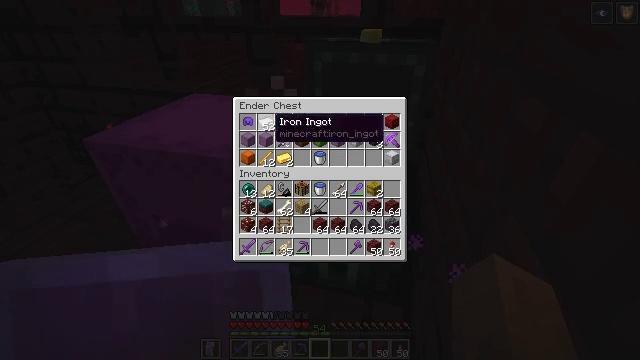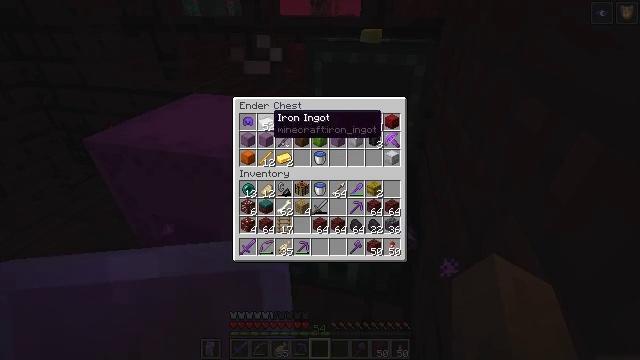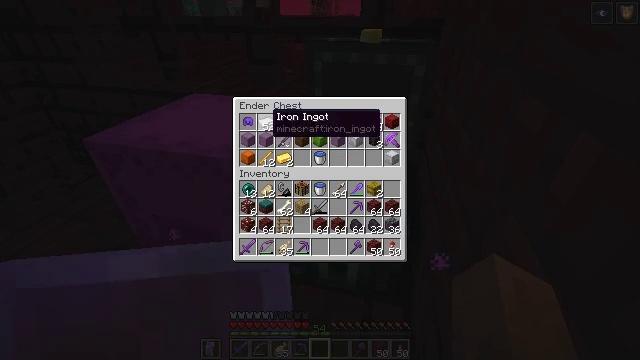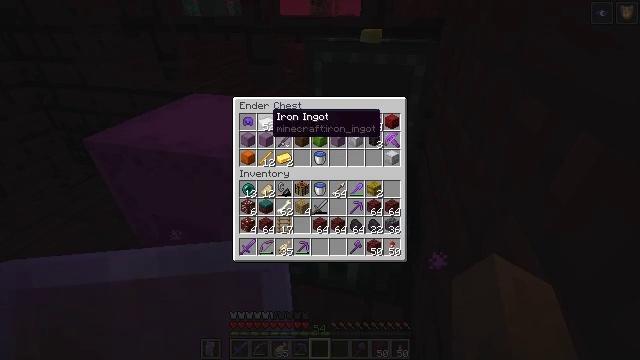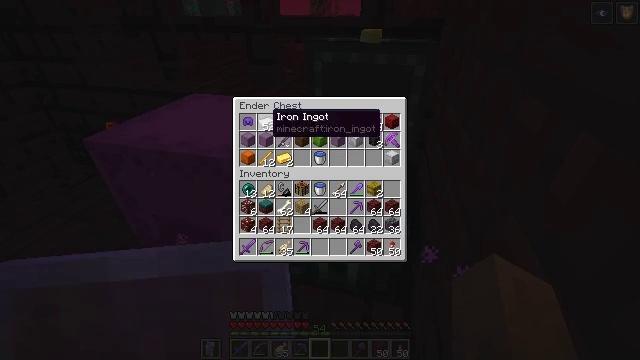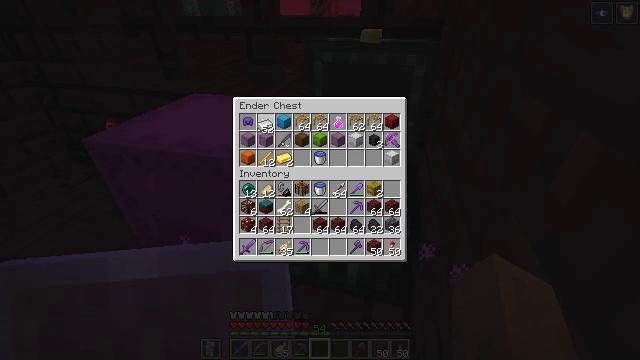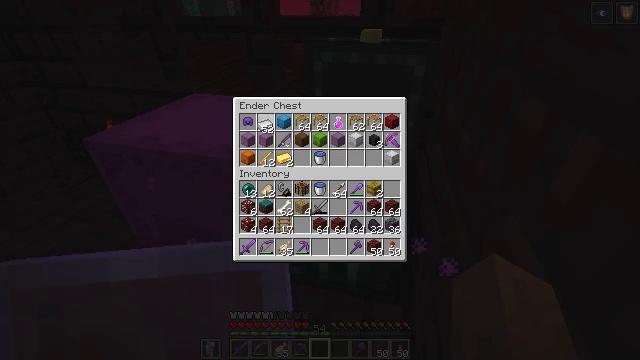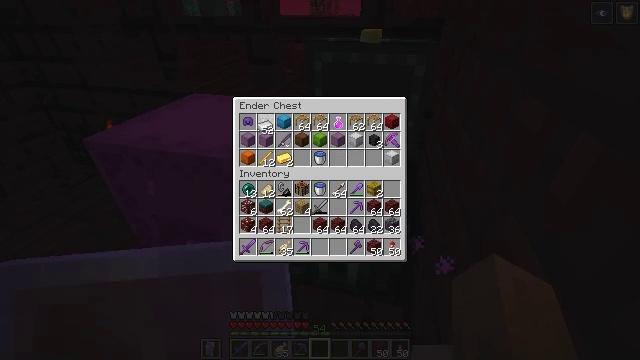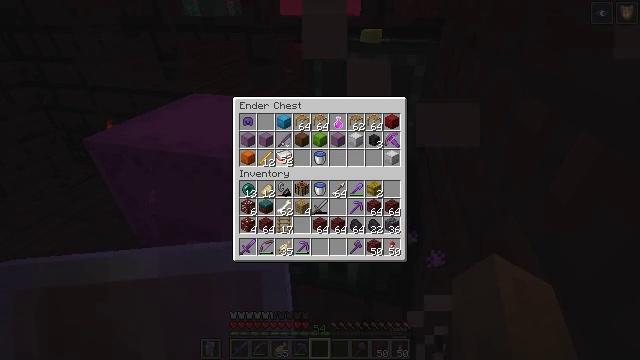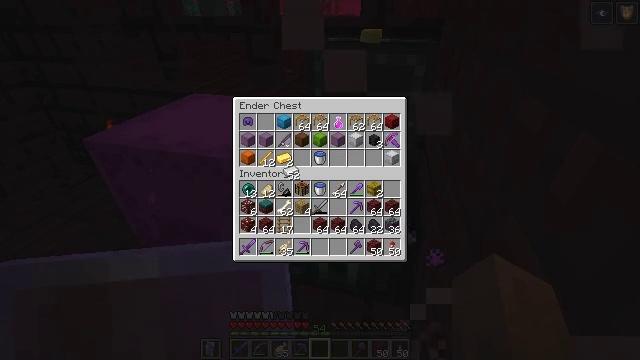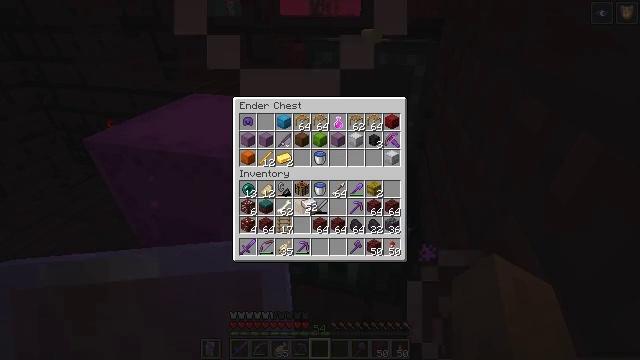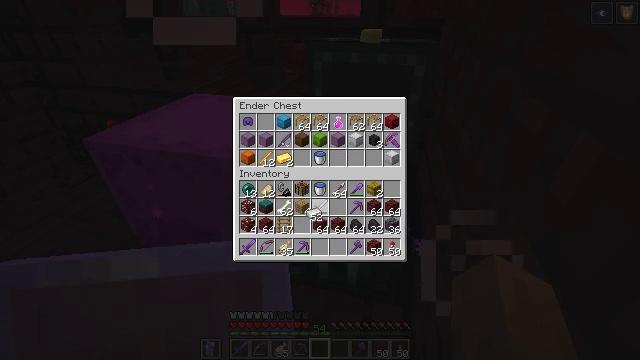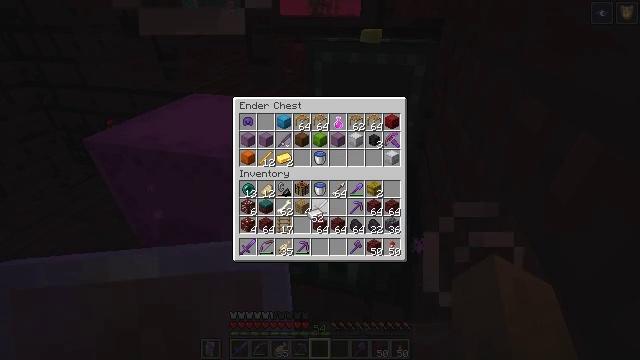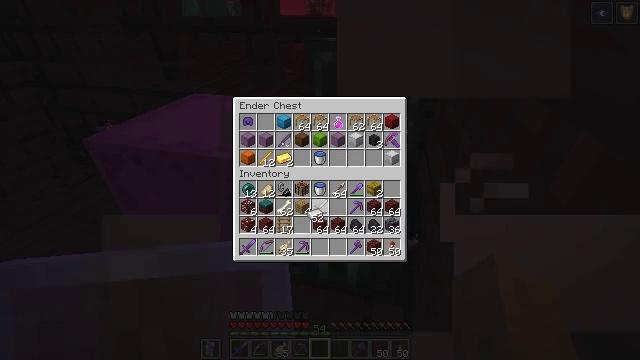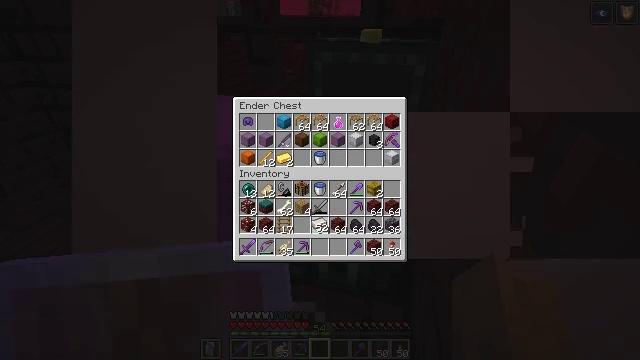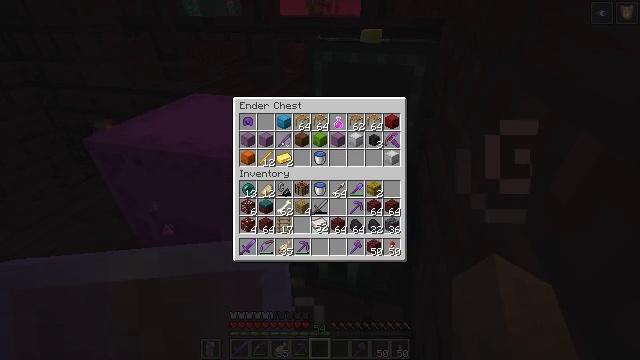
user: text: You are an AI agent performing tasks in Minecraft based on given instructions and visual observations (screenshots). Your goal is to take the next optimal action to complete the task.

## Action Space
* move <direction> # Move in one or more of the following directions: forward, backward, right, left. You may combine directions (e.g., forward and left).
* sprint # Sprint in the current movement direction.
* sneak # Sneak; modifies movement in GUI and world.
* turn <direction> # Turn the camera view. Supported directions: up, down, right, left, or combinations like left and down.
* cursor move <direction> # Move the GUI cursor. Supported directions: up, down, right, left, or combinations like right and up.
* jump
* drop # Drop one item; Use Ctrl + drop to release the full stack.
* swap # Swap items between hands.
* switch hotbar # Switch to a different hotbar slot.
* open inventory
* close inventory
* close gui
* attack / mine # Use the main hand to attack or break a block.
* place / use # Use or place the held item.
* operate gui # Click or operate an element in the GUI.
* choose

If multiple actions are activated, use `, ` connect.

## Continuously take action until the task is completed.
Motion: motion action
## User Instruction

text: Combine iron ingots to craft shears.
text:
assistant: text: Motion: no_op
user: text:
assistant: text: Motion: no_op
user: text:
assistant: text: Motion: no_op
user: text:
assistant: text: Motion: no_op
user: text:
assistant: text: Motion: attack / mine
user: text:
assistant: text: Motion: attack / mine
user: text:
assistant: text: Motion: no_op
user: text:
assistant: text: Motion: turn right and down
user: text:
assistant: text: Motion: turn right and down
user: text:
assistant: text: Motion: turn right and down
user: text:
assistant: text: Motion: turn down
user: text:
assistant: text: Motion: no_op
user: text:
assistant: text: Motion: no_op
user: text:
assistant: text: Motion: turn down
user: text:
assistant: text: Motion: no_op
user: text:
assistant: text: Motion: no_op
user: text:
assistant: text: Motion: no_op
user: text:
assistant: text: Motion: no_op
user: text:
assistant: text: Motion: no_op
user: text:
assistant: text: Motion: no_op
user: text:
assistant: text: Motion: no_op
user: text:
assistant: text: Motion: no_op
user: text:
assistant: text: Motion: no_op
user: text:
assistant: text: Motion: use / place
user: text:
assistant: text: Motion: use / place
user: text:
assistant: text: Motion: use / place
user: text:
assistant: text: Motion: no_op
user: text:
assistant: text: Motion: no_op
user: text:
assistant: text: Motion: use / place
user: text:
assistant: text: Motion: use / place